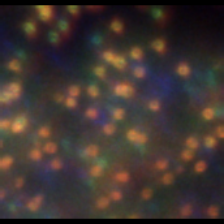
Taxon: Phaeocystis
Group: Other